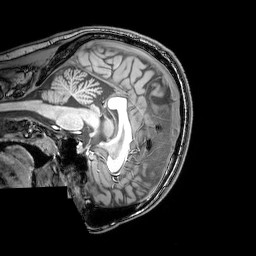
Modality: T1w
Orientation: sagittal
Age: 26
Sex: male
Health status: healthy
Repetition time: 0.081 s
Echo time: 0.037 s